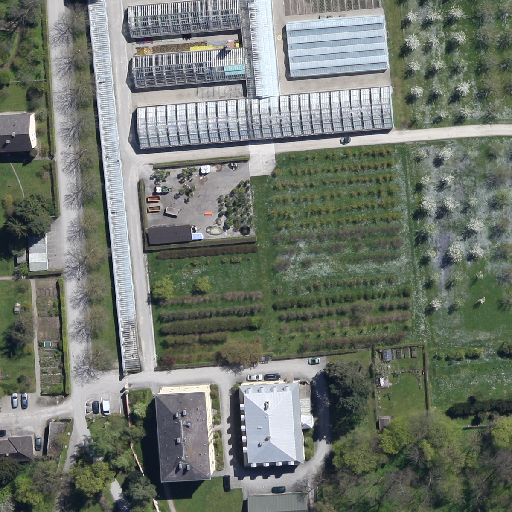
Referring expression: light-duty vehicle in the parking area